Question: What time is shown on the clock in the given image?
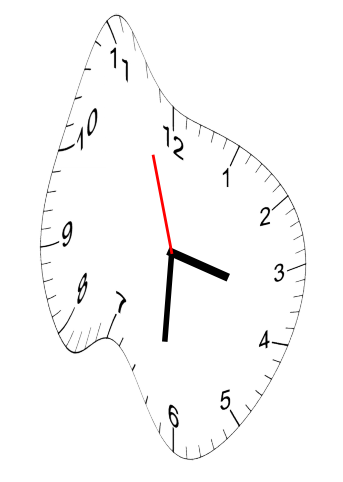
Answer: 03:30:57